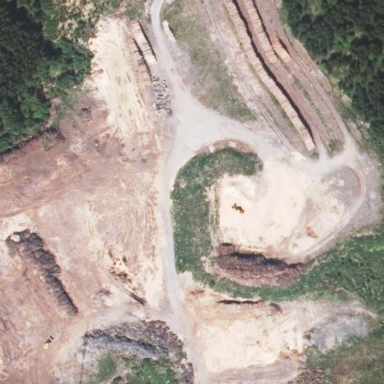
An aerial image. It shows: Storage area dedicated to wood lumber.